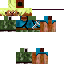
A male human skin with medium skin, wearing blonde long hair dressed in a blue hoodie and brown pants, featuring a closed mouth.